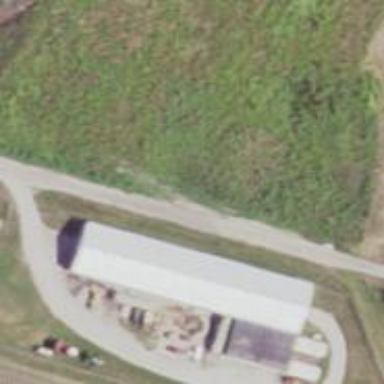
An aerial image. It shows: Farm auxiliary building.